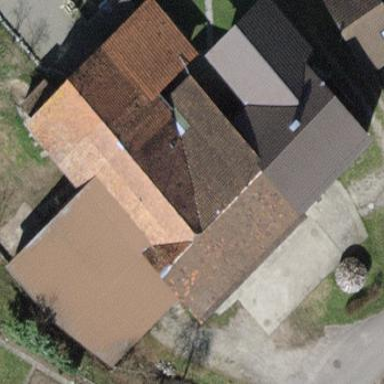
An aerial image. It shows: Farm building with gabled roof.